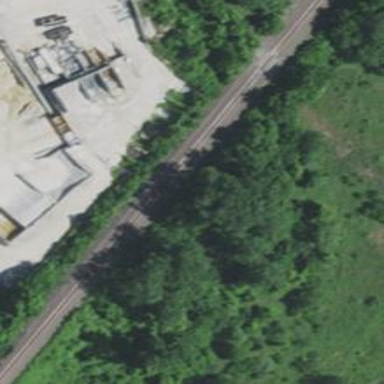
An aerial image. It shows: Railway track.